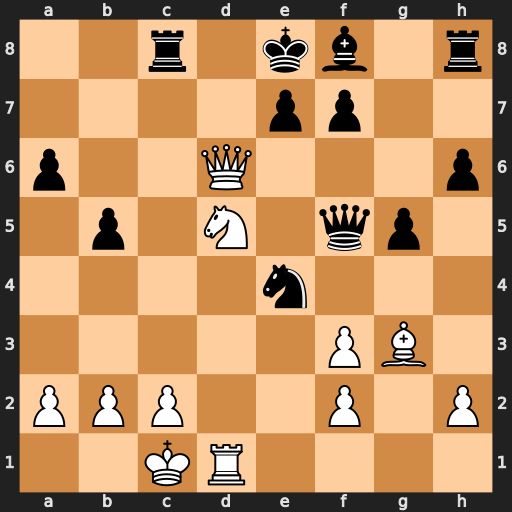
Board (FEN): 2r1kb1r/4pp2/p2Q3p/1p1N1qp1/4n3/5PB1/PPP2P1P/2KR4
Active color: w
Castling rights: k
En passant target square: -
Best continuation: Nc7+ Rxc7 Qd8#